Interaction volume radius: 10 \u00c5
Interaction volume height: 30 \u00c5
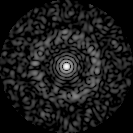
Disorder parameter: 0.835